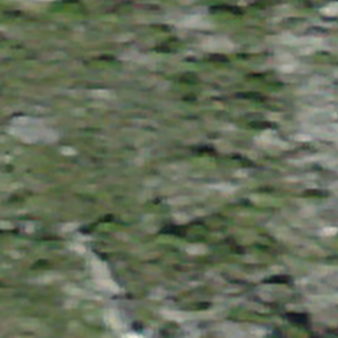
Label: other